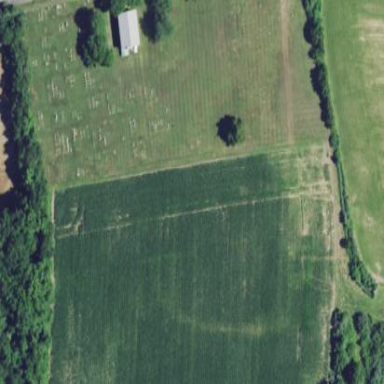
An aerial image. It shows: Graveyard.